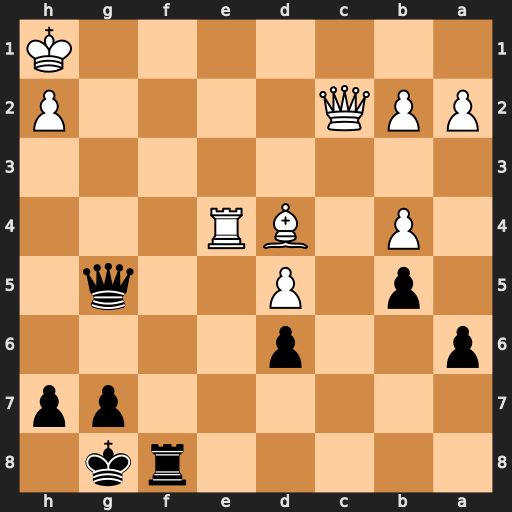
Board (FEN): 5rk1/6pp/p2p4/1p1P2q1/1P1BR3/8/PPQ4P/7K
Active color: b
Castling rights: -
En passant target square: -
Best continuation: Rf1+ Bg1 Qxg1#